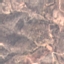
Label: HerbaceousVegetation